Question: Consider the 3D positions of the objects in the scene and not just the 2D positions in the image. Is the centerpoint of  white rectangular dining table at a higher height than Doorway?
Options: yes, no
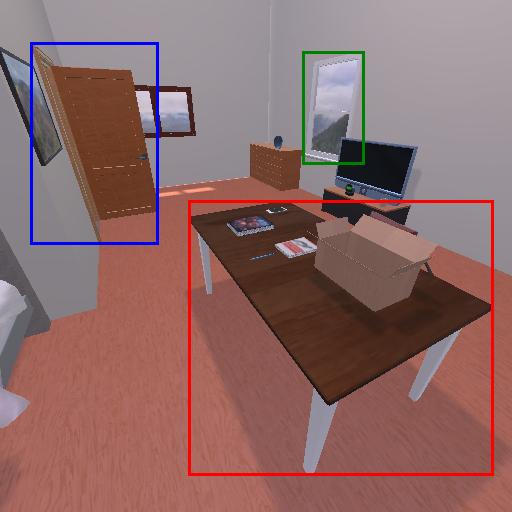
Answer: yes